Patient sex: M
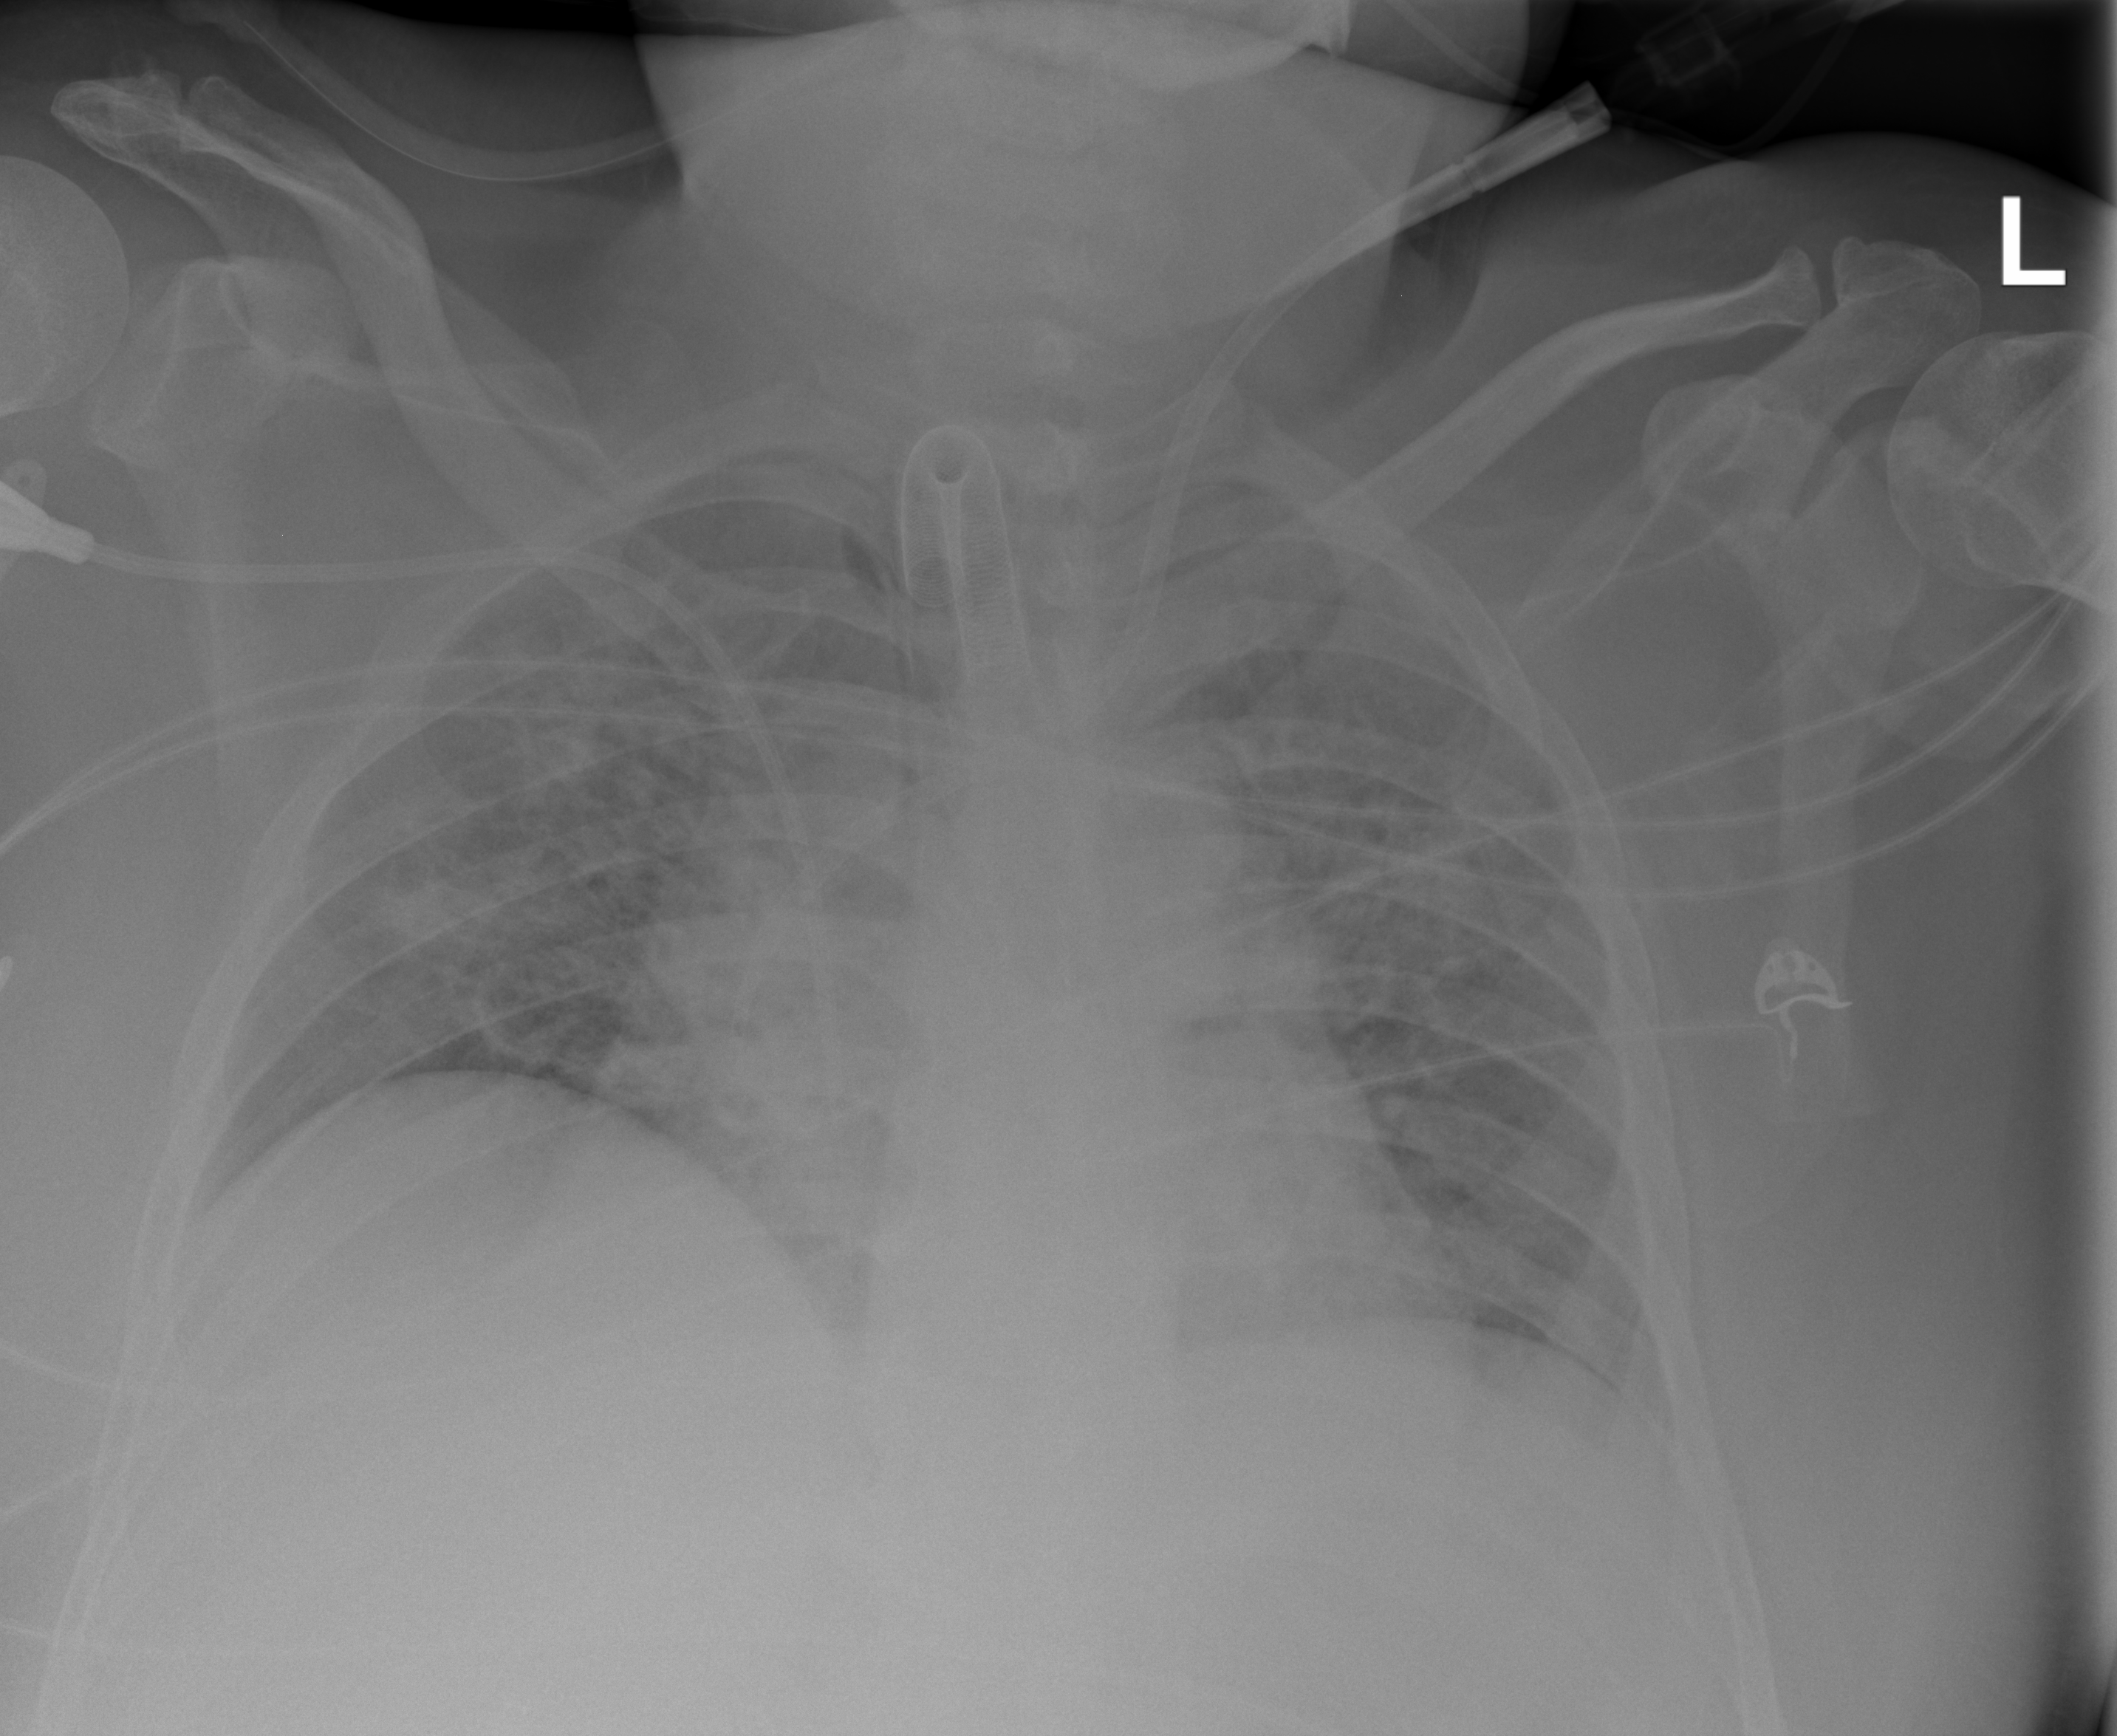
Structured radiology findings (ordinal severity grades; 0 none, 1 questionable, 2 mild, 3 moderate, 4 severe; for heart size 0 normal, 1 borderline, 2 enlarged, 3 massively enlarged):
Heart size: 2
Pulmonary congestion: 2
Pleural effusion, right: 0
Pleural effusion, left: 0
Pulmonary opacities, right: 3
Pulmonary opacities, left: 3
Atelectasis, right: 2
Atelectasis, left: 2